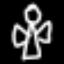
Label: angel